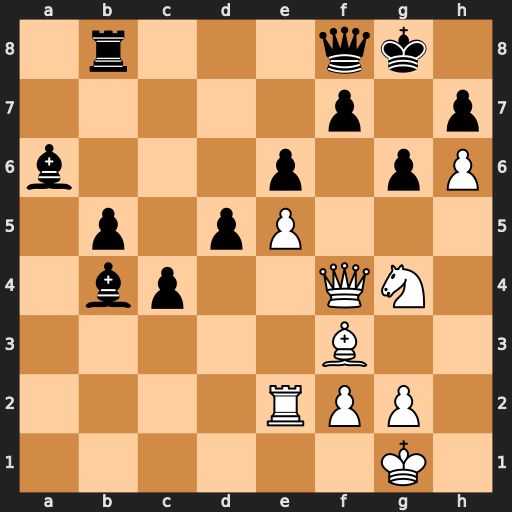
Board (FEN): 1r3qk1/5p1p/b3p1pP/1p1pP3/1bp2QN1/5B2/4RPP1/6K1
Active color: w
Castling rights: -
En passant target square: -
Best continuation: Nf6+ Kh8 Nd7 Qe7 Nxb8